Field crop: maize
Growth stage: 2
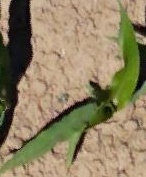
Species: maize